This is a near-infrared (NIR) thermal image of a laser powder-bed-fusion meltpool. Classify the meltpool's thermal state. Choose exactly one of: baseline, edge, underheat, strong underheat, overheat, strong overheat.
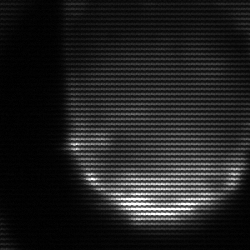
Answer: edge